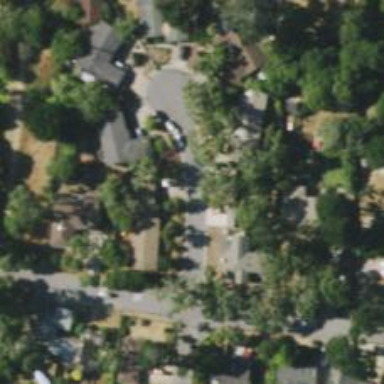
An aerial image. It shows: Residential road.